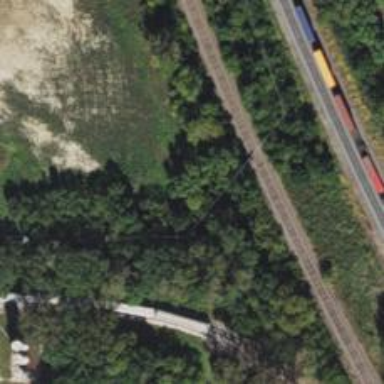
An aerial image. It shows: Abandoned railway spur.